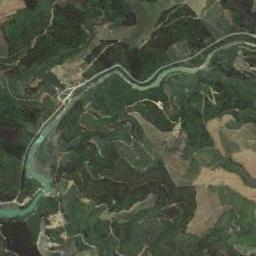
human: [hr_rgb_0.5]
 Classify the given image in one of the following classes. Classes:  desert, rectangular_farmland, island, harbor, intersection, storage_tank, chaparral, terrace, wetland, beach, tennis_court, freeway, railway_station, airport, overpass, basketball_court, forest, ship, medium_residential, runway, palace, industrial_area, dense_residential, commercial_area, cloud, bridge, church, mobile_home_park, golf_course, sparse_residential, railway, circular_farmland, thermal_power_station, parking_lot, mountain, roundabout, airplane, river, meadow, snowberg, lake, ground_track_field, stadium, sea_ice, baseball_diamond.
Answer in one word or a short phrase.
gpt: river